Aerial crown-view tile of a tropical tree (Barro Colorado Island, Panama), acquired 20250818:
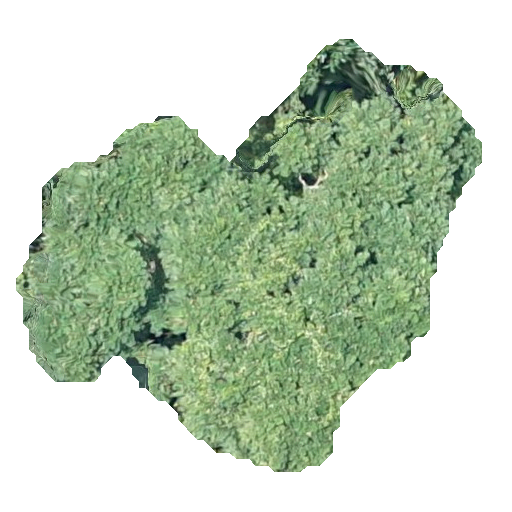
Species: Jacaranda copaia
GBIF accepted scientific name: Jacaranda copaia
Crown area: 174.358 m²